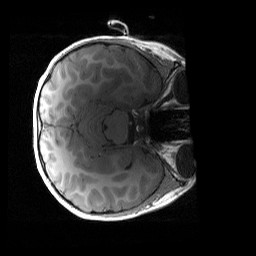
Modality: T1w
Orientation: axial
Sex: female
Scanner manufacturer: siemens
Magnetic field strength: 3 T
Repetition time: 1.9 s
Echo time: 0.00243 s